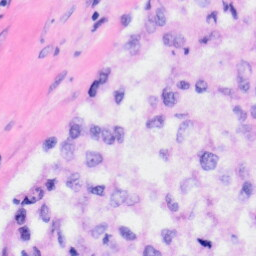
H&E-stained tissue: Liver